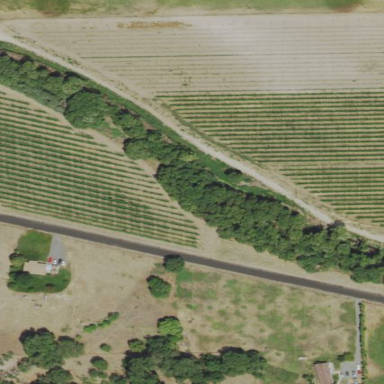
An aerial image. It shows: Orchard.